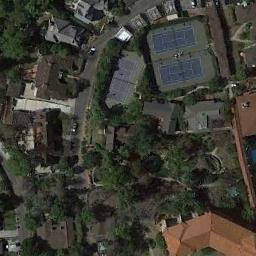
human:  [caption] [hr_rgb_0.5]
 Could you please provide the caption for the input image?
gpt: There are many different shapes and sizes of buildings next to the tennis courts .

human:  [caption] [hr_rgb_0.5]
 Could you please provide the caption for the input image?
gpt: There are two tennis courts and four billiards tables on the playground .

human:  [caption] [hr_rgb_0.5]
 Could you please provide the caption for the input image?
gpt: Tennis court and buildings surrounded by trees .

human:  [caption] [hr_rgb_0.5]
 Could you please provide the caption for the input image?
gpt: The tennis court is next to some buildings and trees .

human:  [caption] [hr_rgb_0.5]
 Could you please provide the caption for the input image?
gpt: There are many green trees and some buildings around the tennis courts .